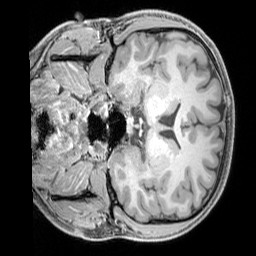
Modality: T1w
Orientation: coronal
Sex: male
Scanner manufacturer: siemens
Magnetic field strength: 3 T
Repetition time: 2.3 s
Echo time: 0.00226 s